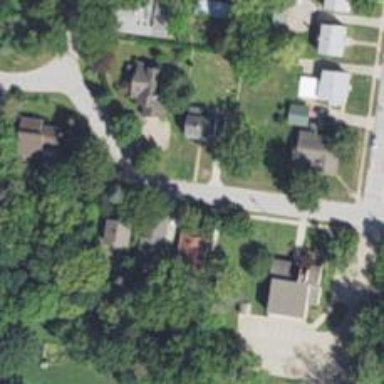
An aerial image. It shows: Residential road with sidewalk on the left.